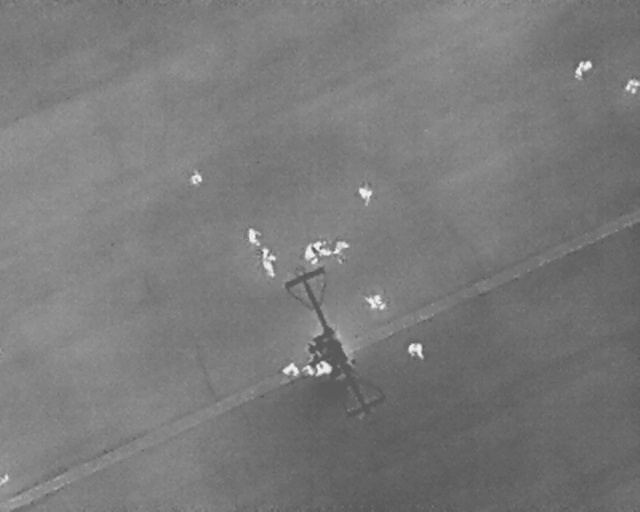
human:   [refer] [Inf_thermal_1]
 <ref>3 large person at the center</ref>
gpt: <box>[[39, 49, 44, 52, 168], [47, 46, 51, 51, 21], [57, 56, 59, 61, 2]]</box>

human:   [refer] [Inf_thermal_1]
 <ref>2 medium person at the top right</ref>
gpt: <box>[[89, 12, 92, 14, 32], [97, 15, 100, 18, 2]]</box>

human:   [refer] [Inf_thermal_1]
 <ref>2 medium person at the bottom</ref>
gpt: <box>[[49, 70, 51, 73, 2], [44, 70, 46, 73, 2]]</box>

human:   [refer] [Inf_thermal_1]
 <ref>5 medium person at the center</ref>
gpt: <box>[[29, 33, 31, 36, 2], [55, 37, 58, 39, 7], [38, 44, 40, 47, 2], [51, 47, 54, 49, 22], [63, 66, 66, 70, 2]]</box>